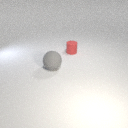
large gray rubber sphere in front of small red rubber cylinder